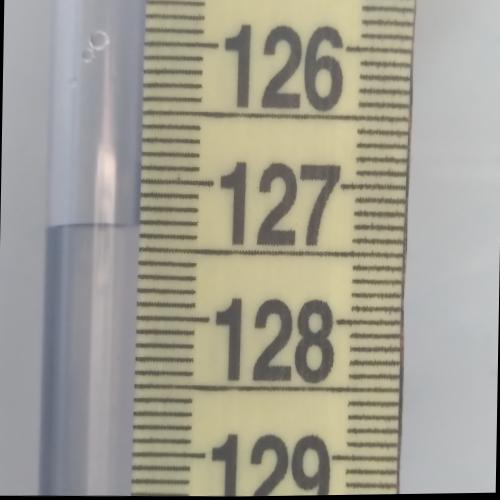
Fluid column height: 127.3 cm